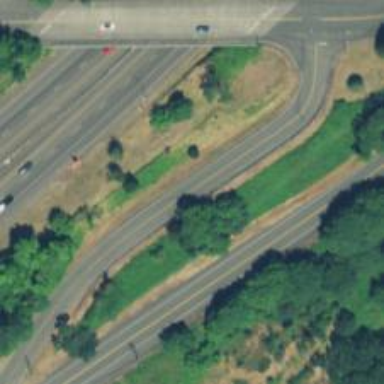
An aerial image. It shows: Secondary link road.